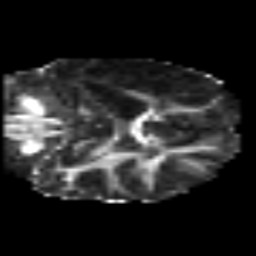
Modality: FA
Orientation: coronal
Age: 44
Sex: female
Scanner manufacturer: siemens
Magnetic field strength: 3 T
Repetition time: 6.1 s
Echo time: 0.101 s